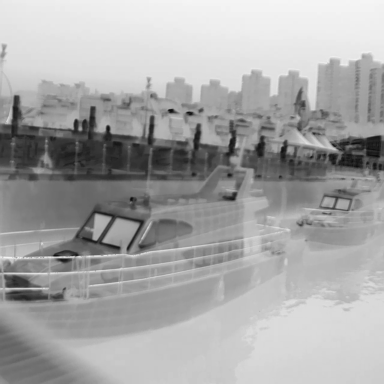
There are two canoes in the infrared image.